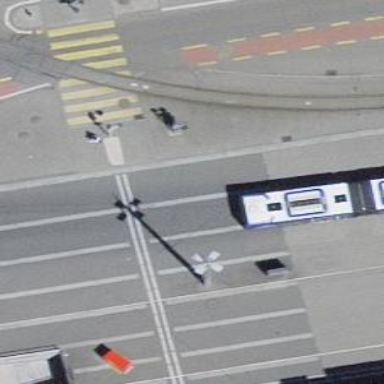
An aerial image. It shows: Crossing on the road that is both unmarked and marked.